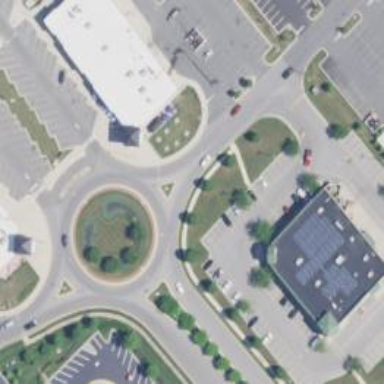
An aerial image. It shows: Roundabout on residential road.